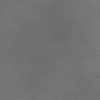
Atmospheric dust classification: dusty